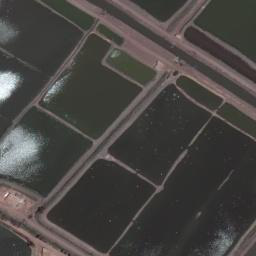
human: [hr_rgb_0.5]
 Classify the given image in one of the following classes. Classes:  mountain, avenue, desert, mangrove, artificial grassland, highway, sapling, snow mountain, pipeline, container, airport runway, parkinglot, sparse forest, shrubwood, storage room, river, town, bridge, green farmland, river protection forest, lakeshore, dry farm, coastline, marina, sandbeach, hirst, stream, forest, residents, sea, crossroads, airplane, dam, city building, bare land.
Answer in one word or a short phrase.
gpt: green farmland